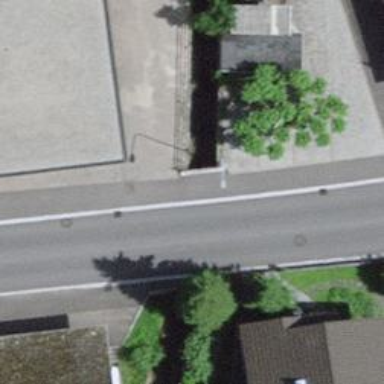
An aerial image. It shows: Sidewalk on bridge.